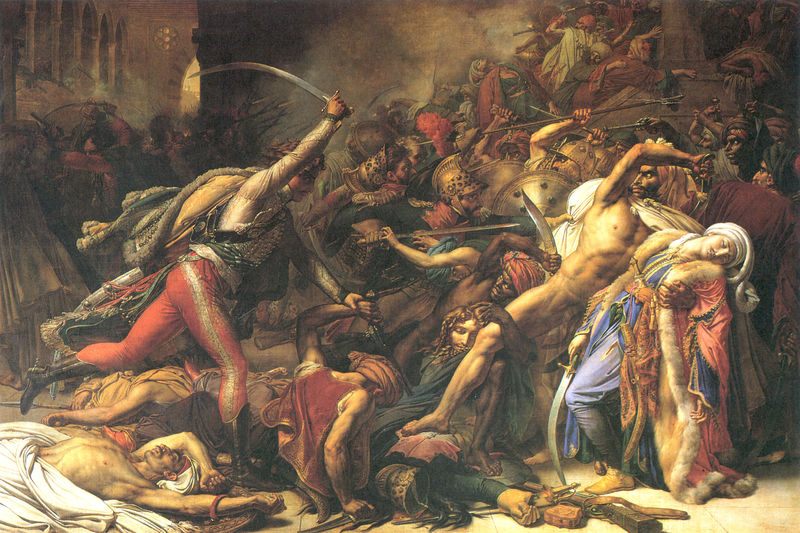
Titel: Révolte du Caire (21 octobre 1798), Der Aufstand in Kairo
Künstler: Anne Louis Girodet Trioson
Standort: Versailles
Institution: Musée National du Château de Versailles et de Trianon
Schlagwörter: akt, angriff, berg, blau, dunkel, feder, feuer, gemälde, gruppe, hand, haut, kampf, kopf, kämpfer, körper, mann, nackt, nackter, umhang, frauen, menschen, stadt, bewegung, frankreich, frau, handschuh, köpfe, licht, männer, nacht, schwarz, strasse, säule, säulen, weiss, ölbild, gebäude, haus, rot, tuch, masse, menge, alt, bart, gesichter, hose, architektur, arm, arme, falten, federn, gesicht, kleidung, kragen, mord, pelz, stehen, tod, tot, bild, öl, kirche, rauch, boden, gewand, gold, haare, mantel, stoff, gewänder, klassizismus, locke, locken, renaissance, schulter, chaos, beine, fell, bein, liegen, bogen, fassade, laufen, russland, dunst, farbe, romantik, angst, dampf, franzosen, krieg, schlacht, sturm, historienbild, könig, soldaten, brot, nackte, weste, flucht, fleisch, leiber, penis, schwarze, schild, arkade, messing, blut, fuss, moschee, orient, haufen, stürmen, begr, raub, schilder, schwert, schwerter, säbel, uniform, waffen, gemetzel, leichen, soldat, tote, verletzte, waffe, getümmel, tumult, volk, leinwand, napoleon, degen, helm, stiefel, ritter, kämpfen, rüstung, sieg, rom, römer, helme, sklave, rosette, sterben, gewehr, antik, griechen, hölle, massaker, dolch, dramatik, krieger, historienmalerei, gemenge, kreuzzug, tempel, opfer, speer, speere, töten, sebel, helmbusch, david, verhüllt, turban, ausholen, erschlagen, arabien, osmanisch, perser, stechen, gerangel, araber, turbane, zar, sultan, pulver, ägypten, laufend, schilde, troja, unübersichtlich, weisse, hauen, pulverdampf, pelzbesatz, osmanen, byzanz, husar, türken, doof, ungarn, sarazenen, muselmanen, schutzschild, angreifer, orientalen, gewühl, gewürm, sabinerinnen, gemänge, gewehrfeuer, girodet, keieg, korsar, nacktr, schlachtszne, ermordet, bewusstlos, davis, heiliger krieg, tode, barbar, ergötzung, penisw